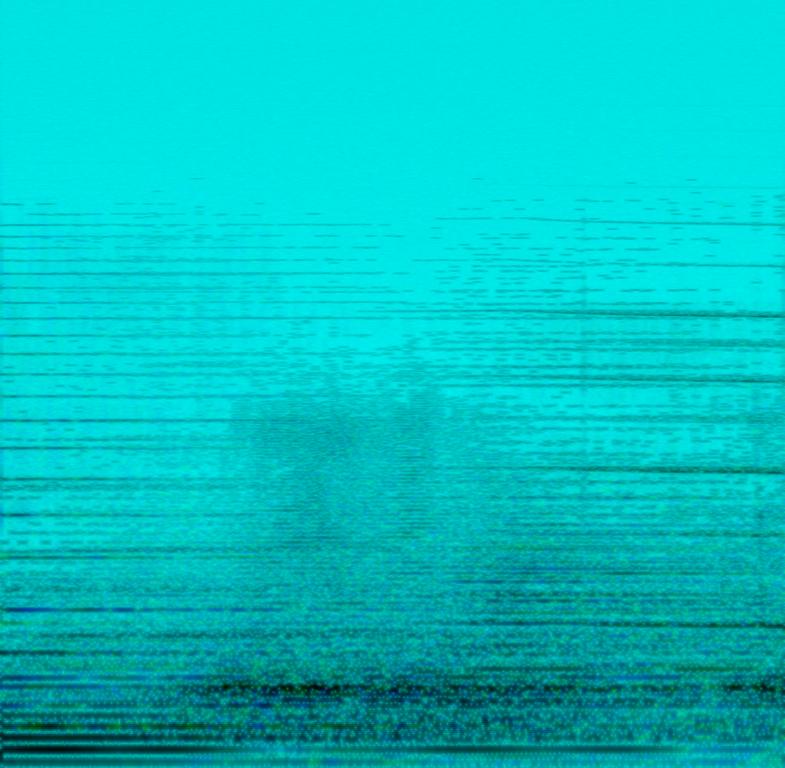
Ambient music full of textures. Present are a slow descending glissando from a high-pitched metallic screech, a bowed string bass, atmospheric reverb. The mood is foreboding and ominous. Good for an unsettling horror soundtrack.